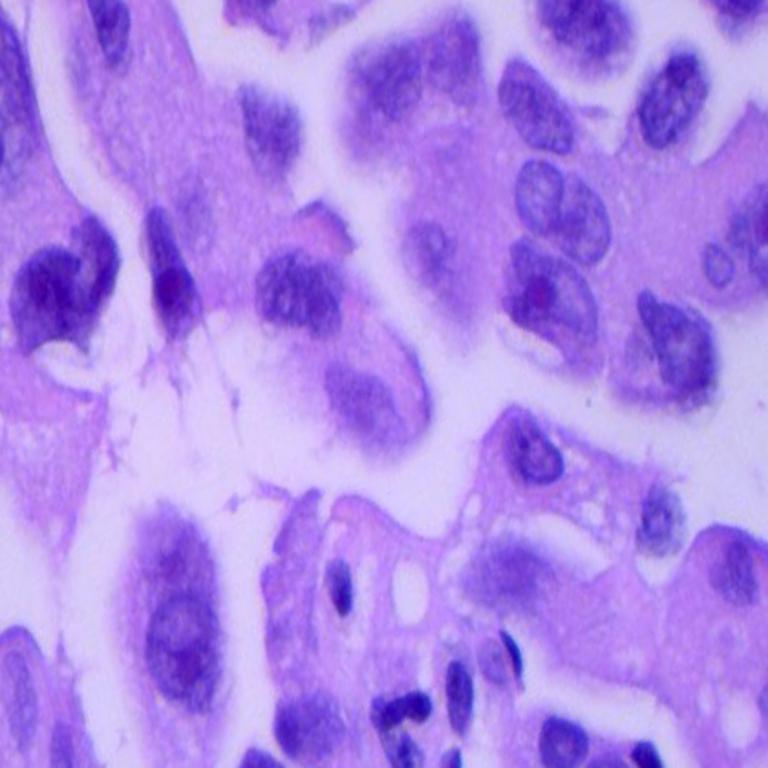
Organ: lung
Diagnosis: adenocarcinomas